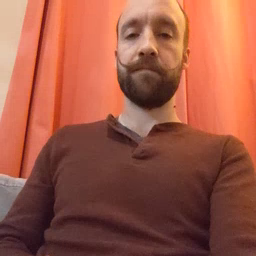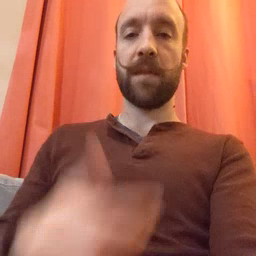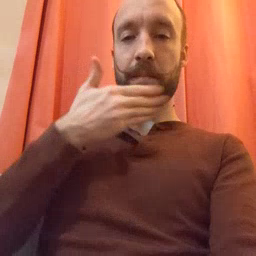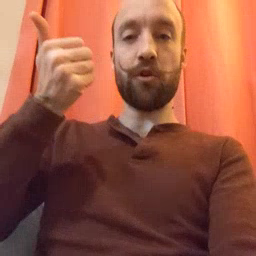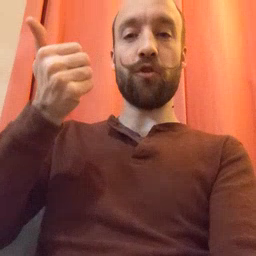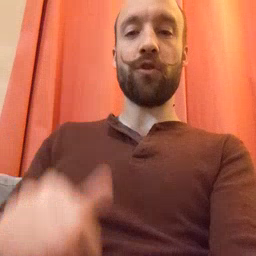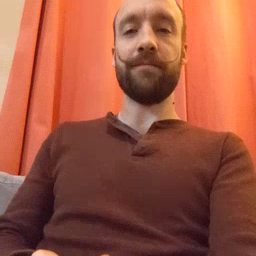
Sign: better